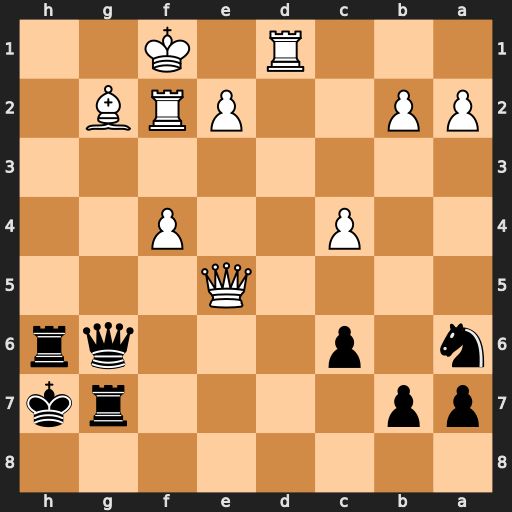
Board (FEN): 8/pp4rk/n1p3qr/4Q3/2P2P2/8/PP2PRB1/3R1K2
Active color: b
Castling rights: -
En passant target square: -
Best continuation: Rh1+ Bxh1 Qg1#